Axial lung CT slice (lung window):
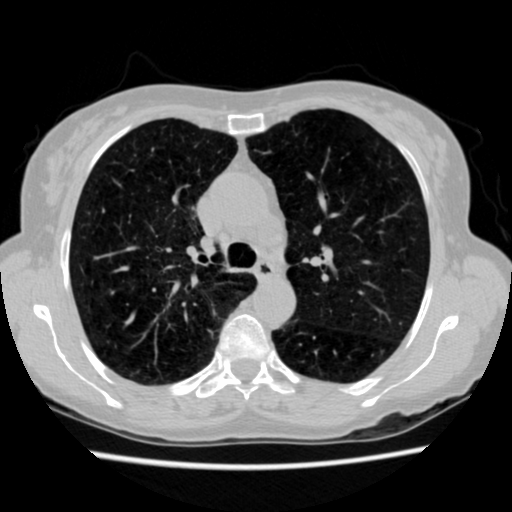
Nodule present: no